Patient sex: M
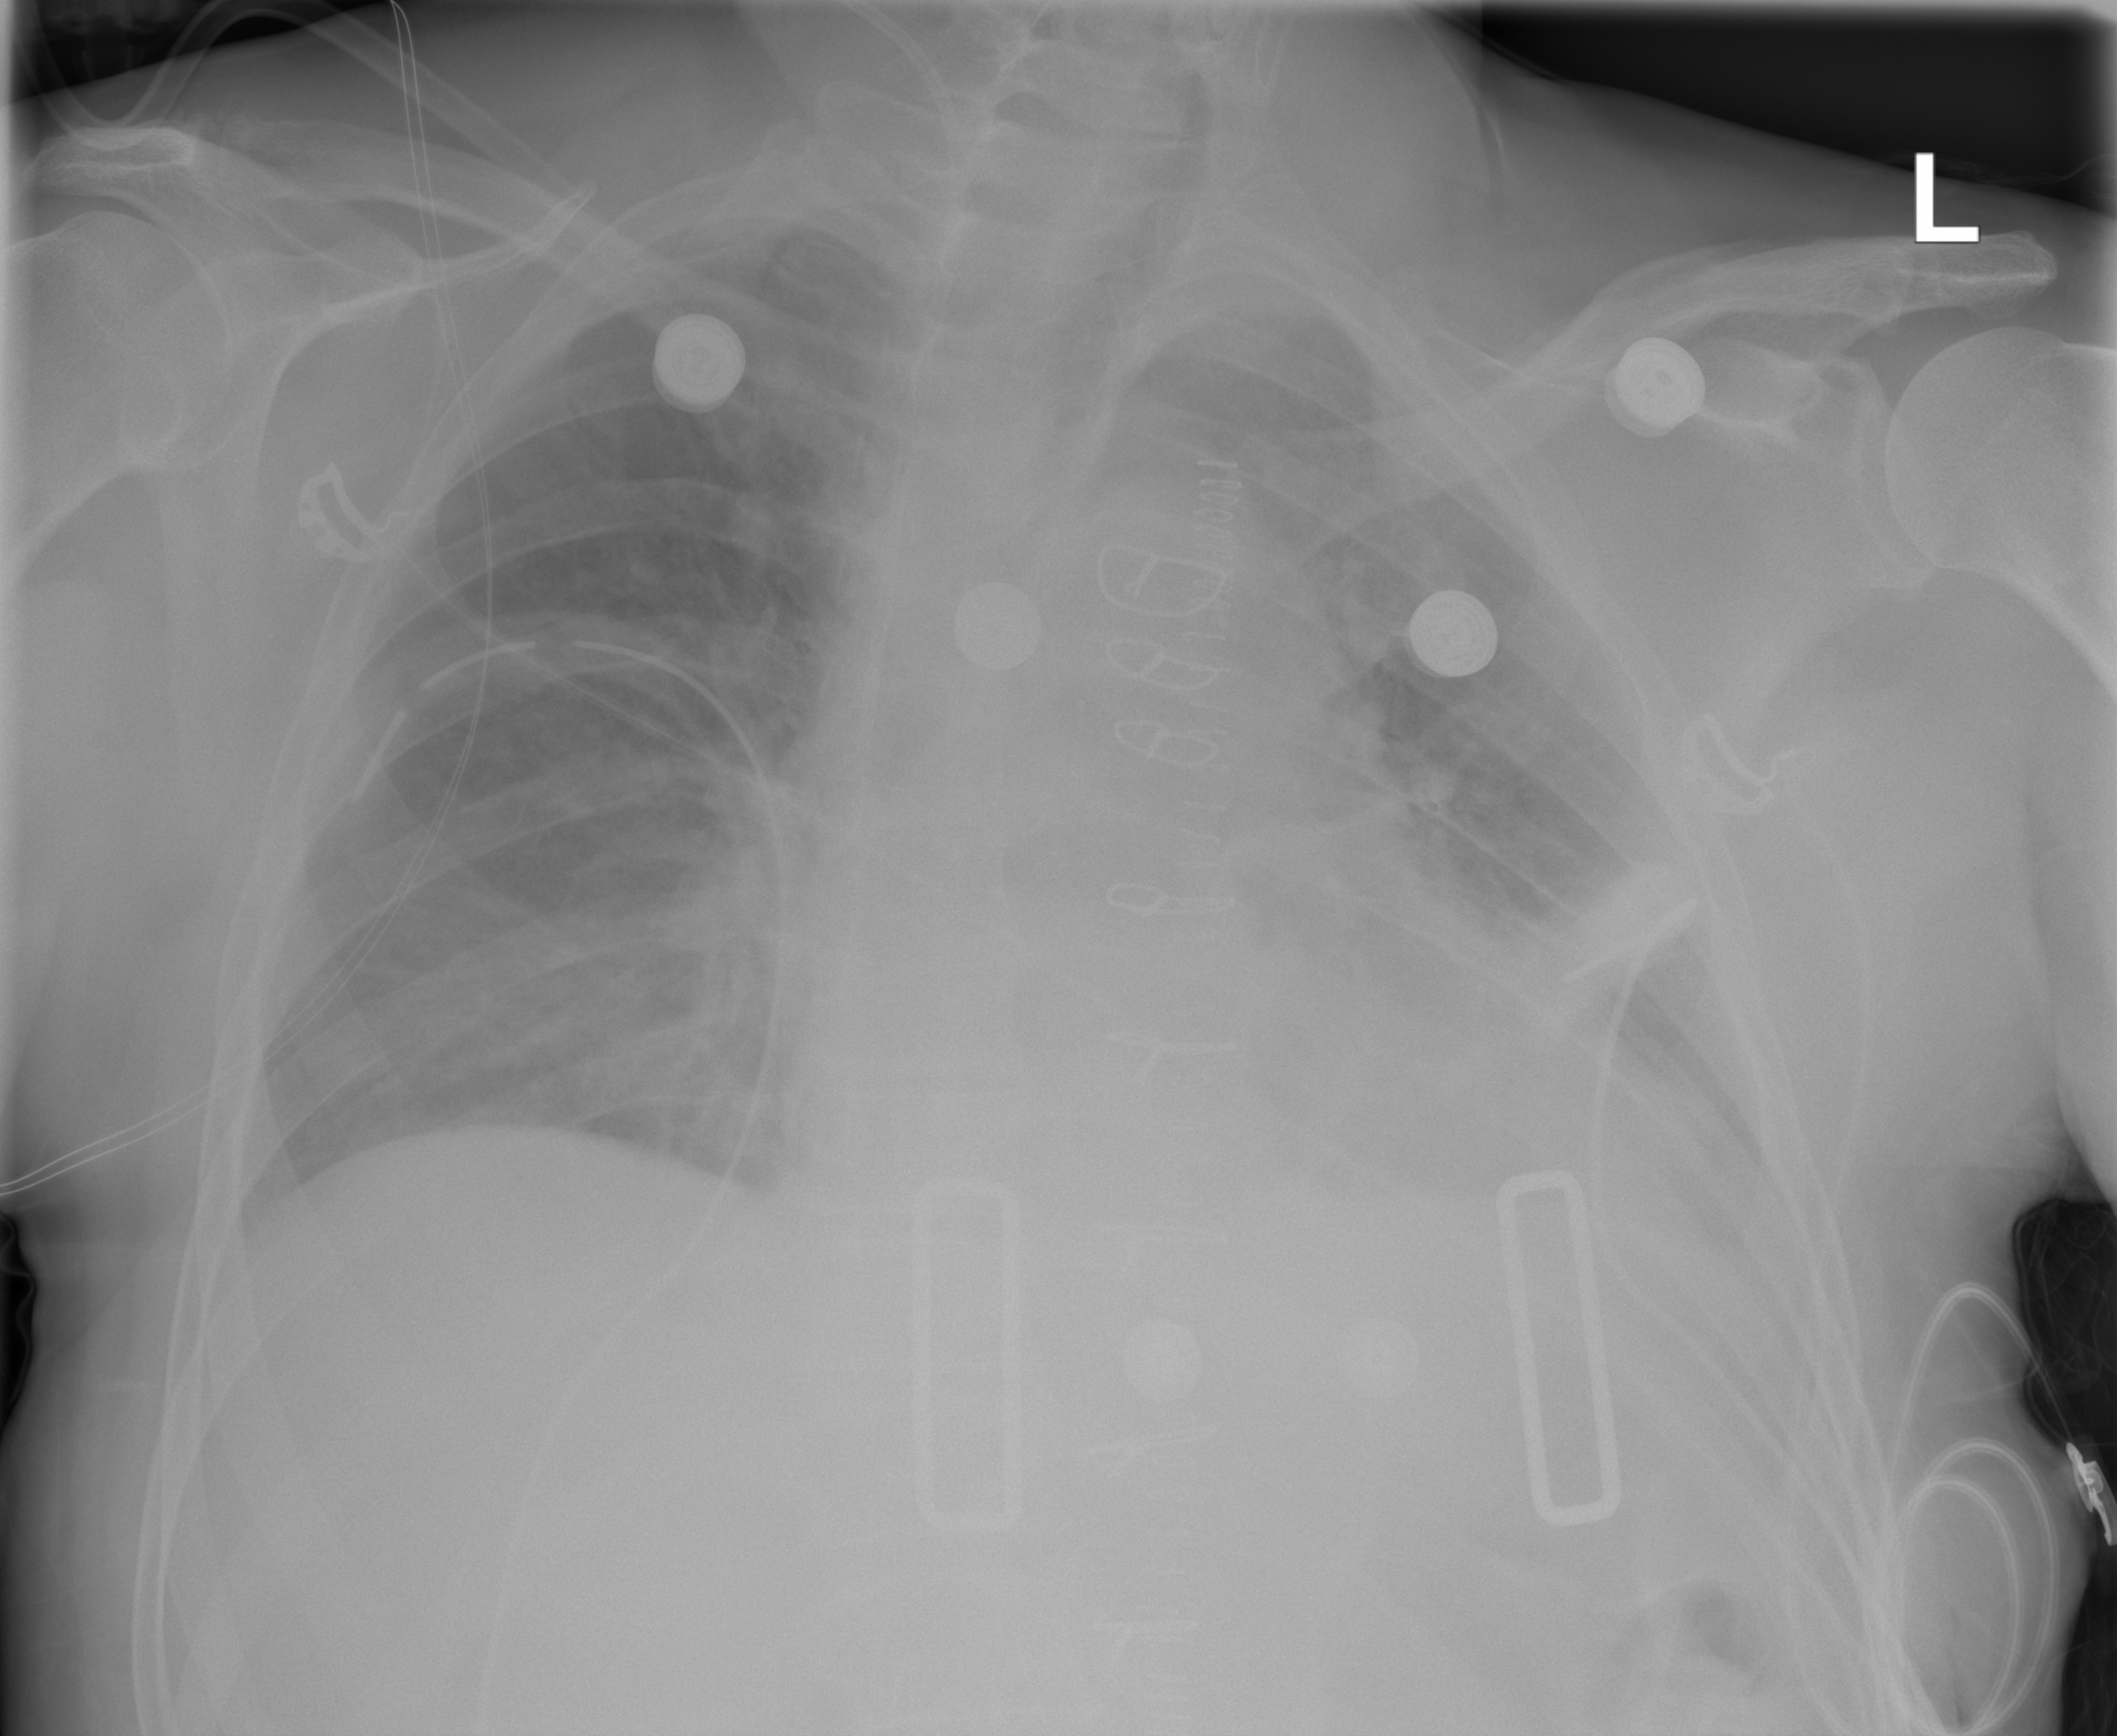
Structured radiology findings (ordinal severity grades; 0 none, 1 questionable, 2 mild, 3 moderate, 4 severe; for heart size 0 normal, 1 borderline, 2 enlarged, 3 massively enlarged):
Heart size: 2
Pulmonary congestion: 2
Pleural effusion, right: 0
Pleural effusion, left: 2
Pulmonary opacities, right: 0
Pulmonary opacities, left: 0
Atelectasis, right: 0
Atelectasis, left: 2